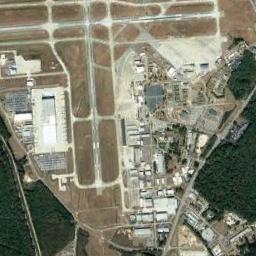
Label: airport